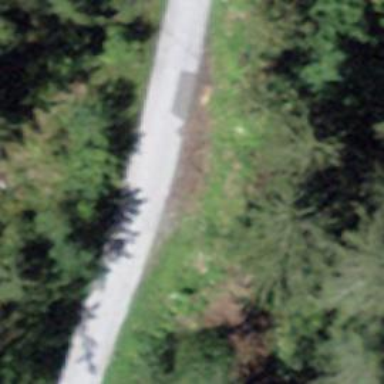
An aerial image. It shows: Unclassified road.